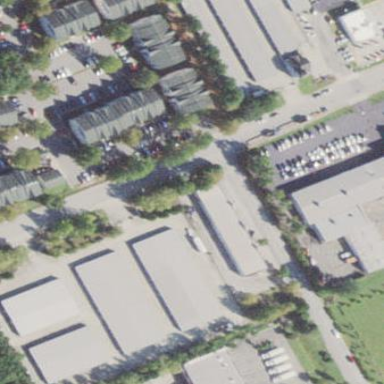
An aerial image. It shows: Parking area with surface.